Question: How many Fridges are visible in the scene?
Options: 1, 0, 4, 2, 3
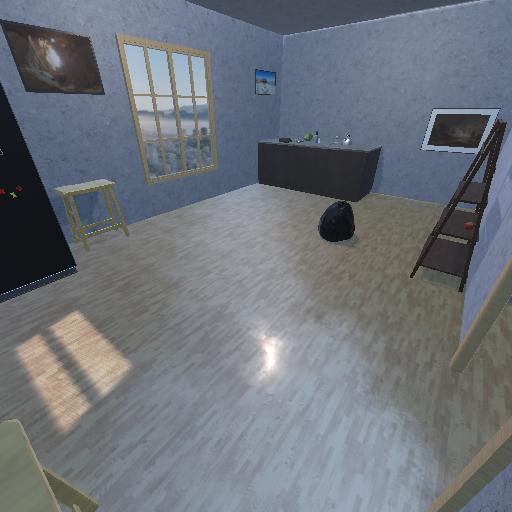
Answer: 1